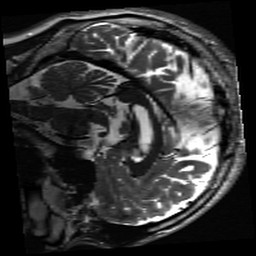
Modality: inplaneT2
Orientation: sagittal